Interaction volume radius: 5 \u00c5
Interaction volume height: 40 \u00c5
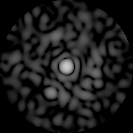
Disorder parameter: 0.8582